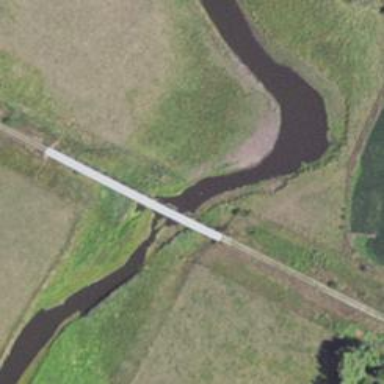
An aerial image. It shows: Abandoned railroad bridge.